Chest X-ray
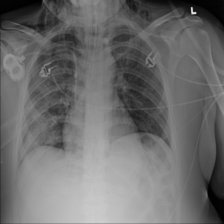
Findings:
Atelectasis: negative
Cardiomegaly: negative
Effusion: negative
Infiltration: negative
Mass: negative
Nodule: negative
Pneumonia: negative
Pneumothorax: negative
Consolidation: negative
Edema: negative
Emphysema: negative
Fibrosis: negative
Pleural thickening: negative
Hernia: negative